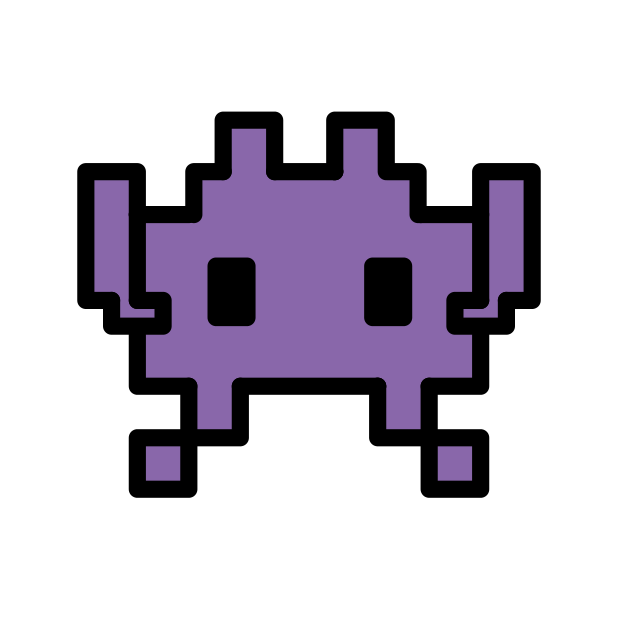
alien monster